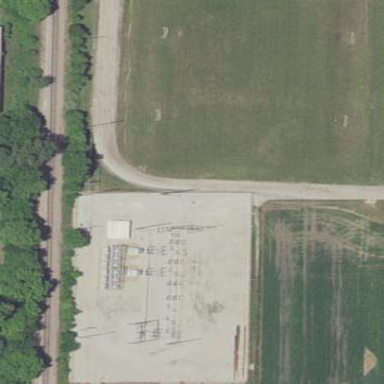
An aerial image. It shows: Power substation.